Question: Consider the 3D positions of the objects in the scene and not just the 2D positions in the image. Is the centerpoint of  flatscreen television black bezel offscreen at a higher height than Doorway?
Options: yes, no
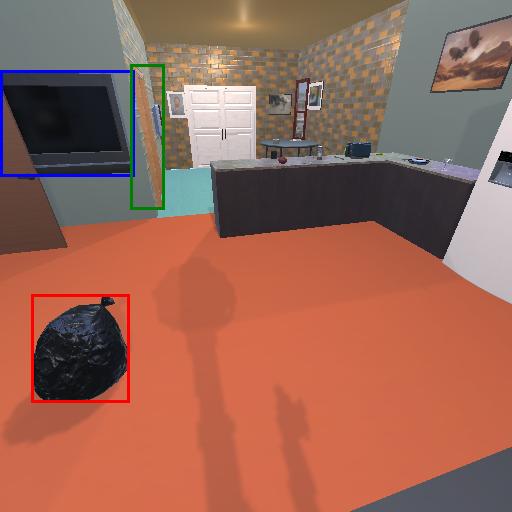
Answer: yes